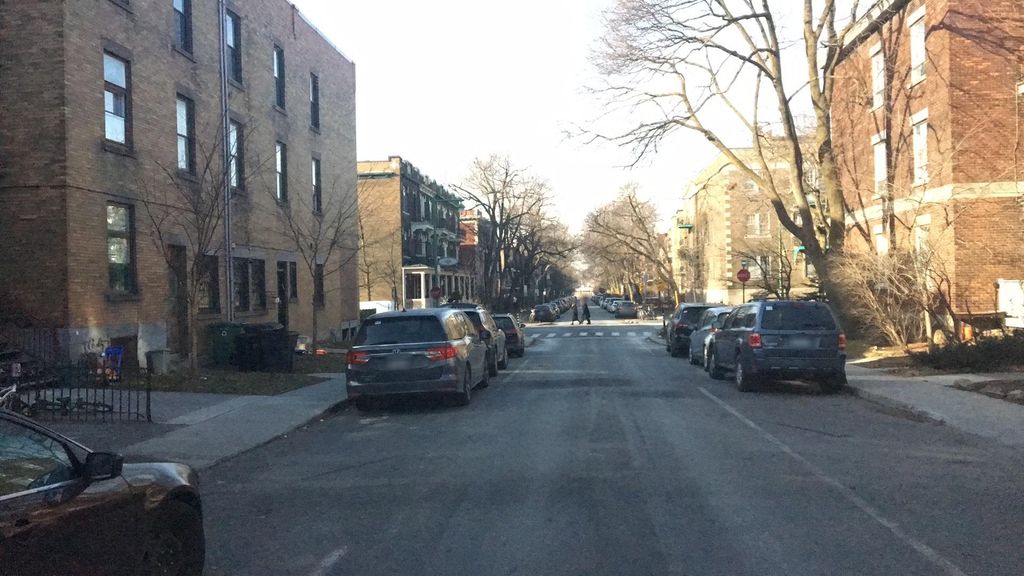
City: montreal